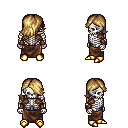
a pixel art fantasy rpg character, male body template, skeleton, leather shoulder armor, robe skirt, blonde swoop hairstyle, cloth bracers, gold boots, four views (front, back, left, right), 2x2 character sprite sheet, small pixel art, hard edges, no anti-aliasing